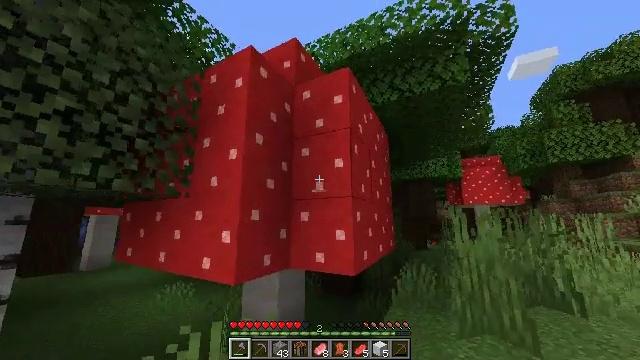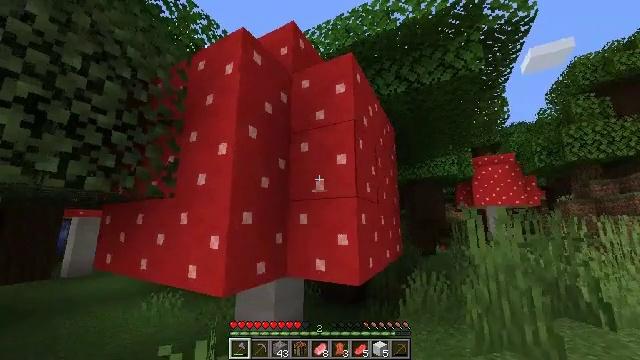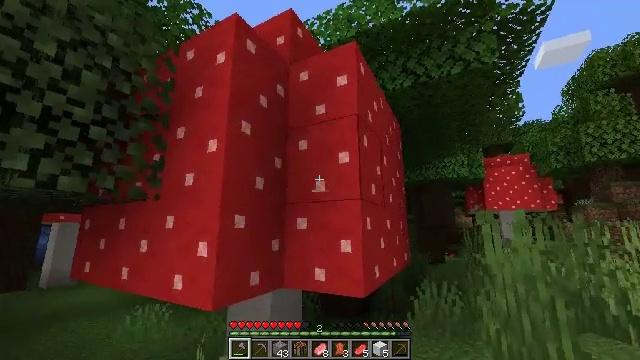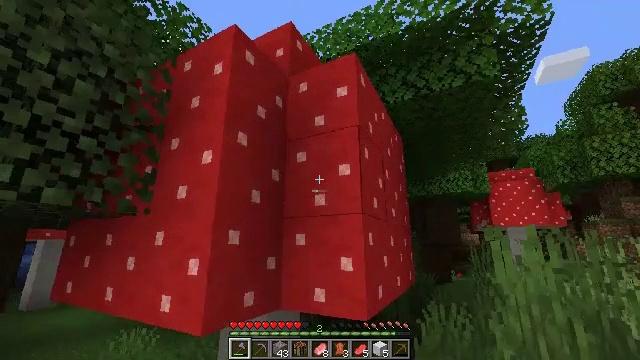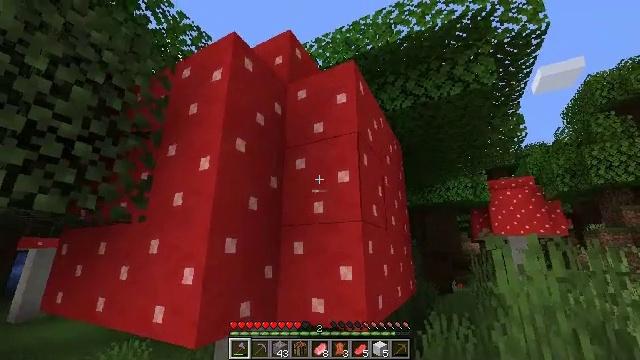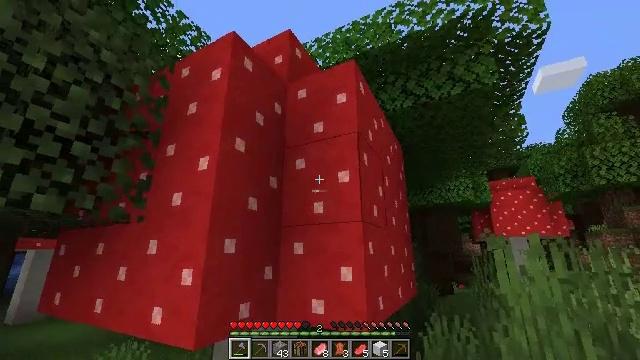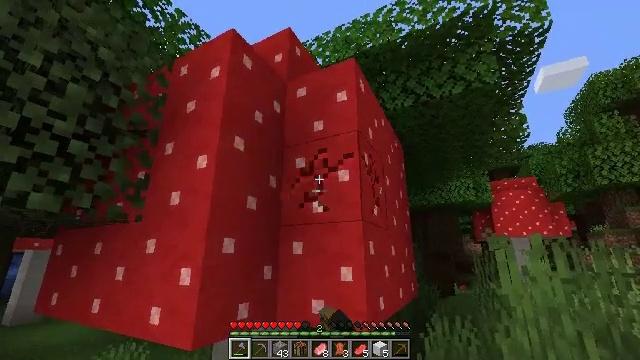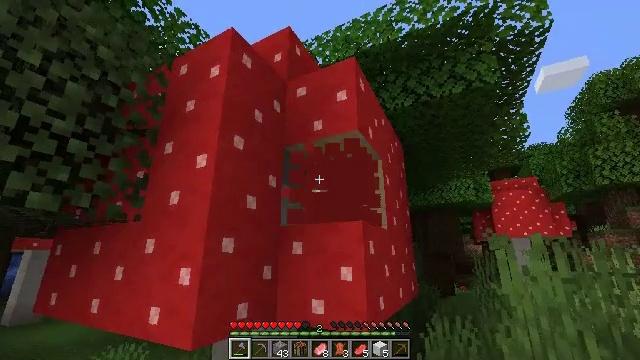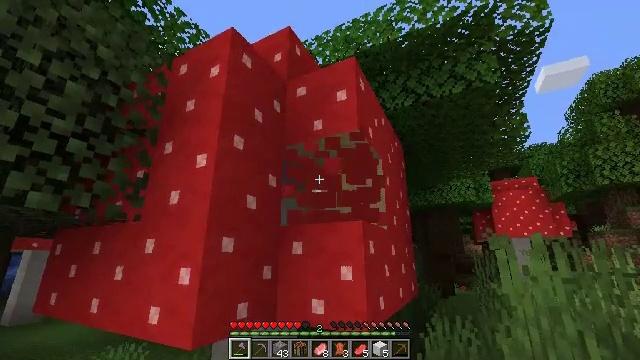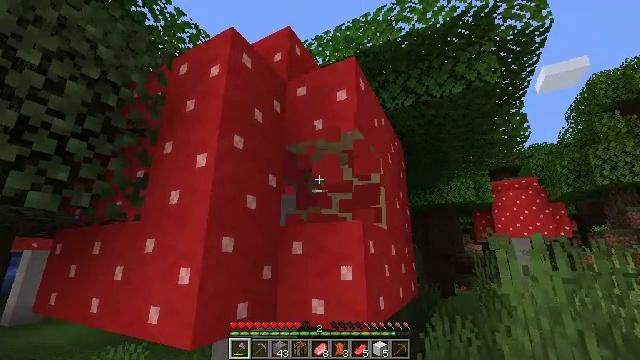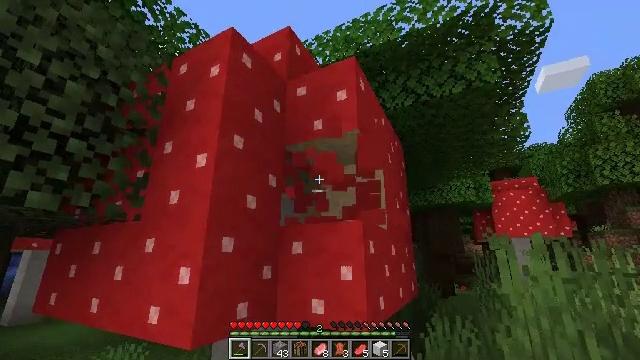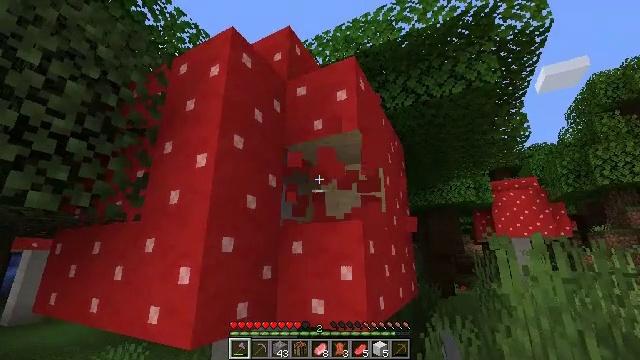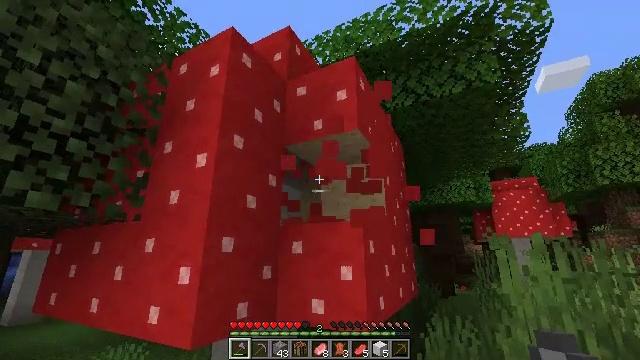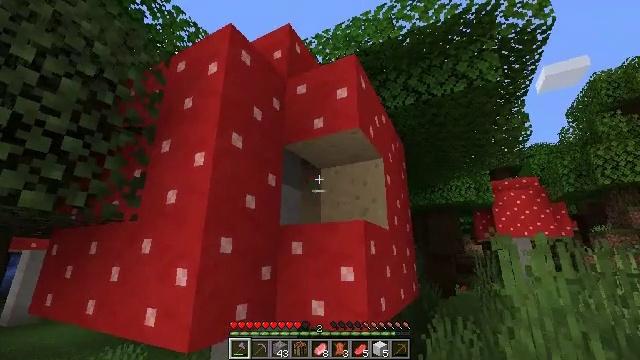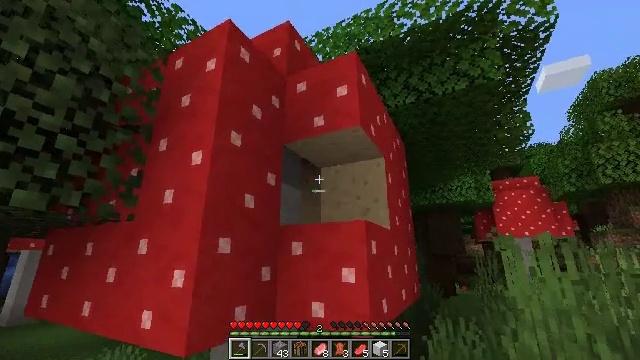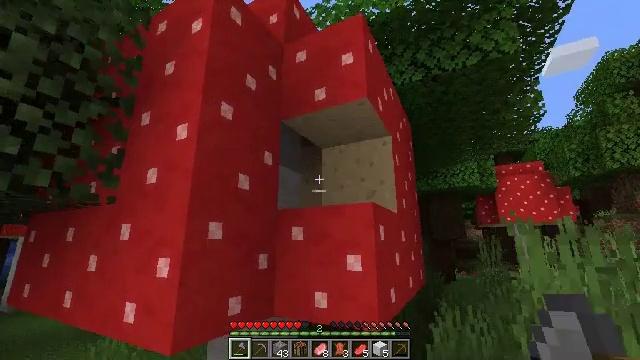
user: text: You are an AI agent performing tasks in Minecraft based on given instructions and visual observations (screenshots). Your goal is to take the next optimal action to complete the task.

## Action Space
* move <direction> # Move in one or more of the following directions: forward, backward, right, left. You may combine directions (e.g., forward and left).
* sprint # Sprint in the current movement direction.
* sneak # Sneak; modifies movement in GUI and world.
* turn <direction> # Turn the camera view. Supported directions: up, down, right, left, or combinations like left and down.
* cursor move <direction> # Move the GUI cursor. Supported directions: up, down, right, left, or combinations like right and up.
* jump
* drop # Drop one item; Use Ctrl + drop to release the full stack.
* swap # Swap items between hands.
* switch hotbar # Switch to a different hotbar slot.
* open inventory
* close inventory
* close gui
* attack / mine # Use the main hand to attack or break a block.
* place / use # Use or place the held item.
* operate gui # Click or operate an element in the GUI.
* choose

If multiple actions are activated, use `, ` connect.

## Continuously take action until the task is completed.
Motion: motion action
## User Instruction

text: Chop down the red mushroom block.
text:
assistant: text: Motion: attack / mine
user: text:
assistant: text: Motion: attack / mine
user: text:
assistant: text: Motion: turn up, attack / mine
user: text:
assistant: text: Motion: turn up, attack / mine
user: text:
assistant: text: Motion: attack / mine
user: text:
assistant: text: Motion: attack / mine
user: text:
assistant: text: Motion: attack / mine
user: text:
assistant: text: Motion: attack / mine
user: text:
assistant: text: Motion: attack / mine
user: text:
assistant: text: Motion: attack / mine
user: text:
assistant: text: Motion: attack / mine
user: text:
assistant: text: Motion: attack / mine
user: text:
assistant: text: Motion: move forward, attack / mine
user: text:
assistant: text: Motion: move forward, attack / mine
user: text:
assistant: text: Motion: move forward, turn down, attack / mine
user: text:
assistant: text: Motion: turn right and down, attack / mine
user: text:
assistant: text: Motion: attack / mine
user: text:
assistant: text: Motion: attack / mine
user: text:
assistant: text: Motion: attack / mine
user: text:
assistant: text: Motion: attack / mine
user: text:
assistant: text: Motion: turn right, attack / mine
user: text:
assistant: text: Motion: turn right, attack / mine
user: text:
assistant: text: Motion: attack / mine
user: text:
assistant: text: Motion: attack / mine
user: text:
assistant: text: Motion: turn right and down, attack / mine
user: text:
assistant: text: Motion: attack / mine
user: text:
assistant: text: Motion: attack / mine
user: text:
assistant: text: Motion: attack / mine
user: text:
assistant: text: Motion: turn right and up, attack / mine
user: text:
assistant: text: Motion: move forward, attack / mine